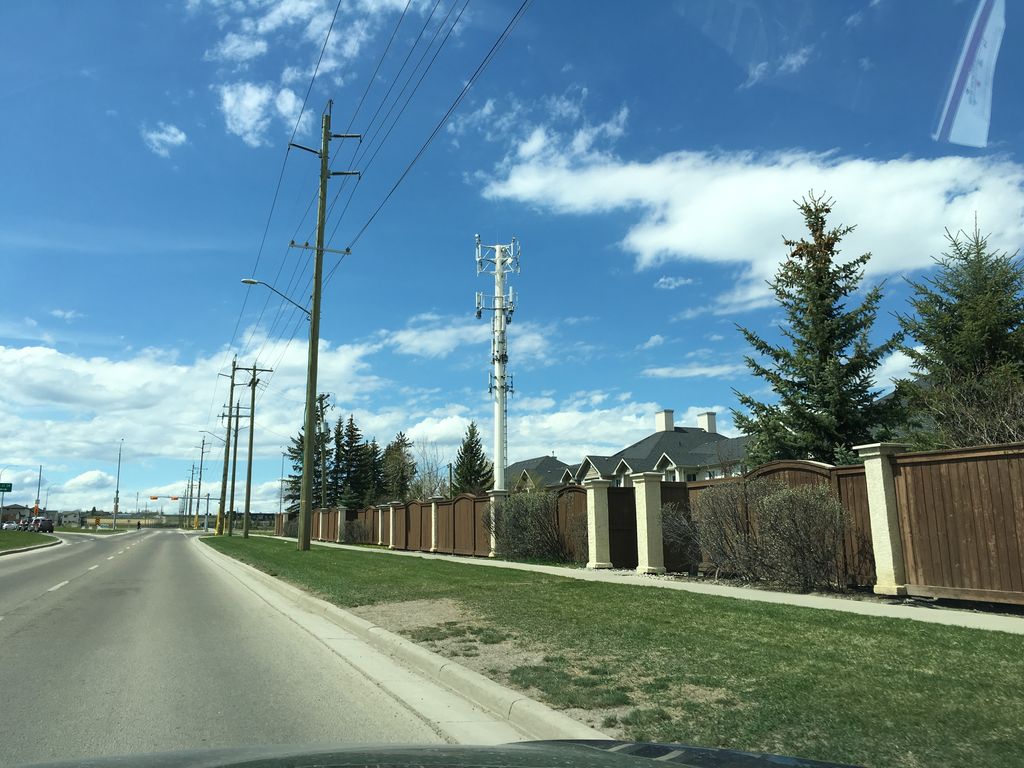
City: calgary